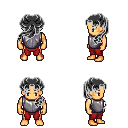
a pixel art fantasy rpg character, male body template, human, tanned skin, steel chest armor, red pants, gray princess hairstyle, four views (front, back, left, right), 2x2 character sprite sheet, small pixel art, hard edges, no anti-aliasing